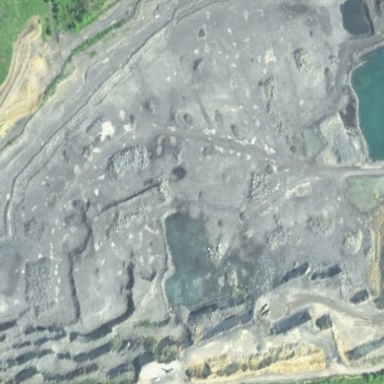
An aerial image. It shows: Quarry area marked as mine.